Question: I'm building a specific database (picture below) and I want to display the results in the labels. The first label should show the number of all customers - it's simple, but the second label should show the number of all the child's clients, for example: if the customer Ben has one child, and Tom has one child - label shows 2 (number of child's clients).

Is possible to do this?
My code:
'''
let userID = Auth.auth().currentUser!.uid
ref.observeSingleEvent(of: .value, with: { snapshot in
if let allServices = snapshot.childSnapshot(forPath: "usersDatabase/(userID)/Customers").value {
if snapshot.childrenCount == 0 {
self.servicesLabel.text = "0"
} else {
self.servicesLabel.text = (allServices as AnyObject).count.description
}
}
'''
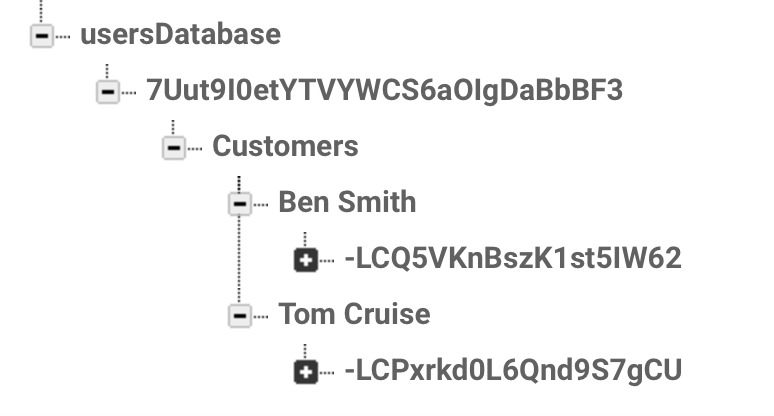
Answer: The key here is that since the usersDatabase node is read by .value, iterating over each child node and treating it as a snapshot will give you the counts.
'''
let usersDatabaseRef = Database.database().reference().child("usersDatabase")
usersDatabaseRef.observe(.value, with: { snapshot in
print("there are \(snapshot.childrenCount) users")
var totalCustomerCount = 0
for child in snapshot.children {
let childSnap = child as! DataSnapshot
let childrenRef = childSnap.childSnapshot(forPath: "Customers")
totalCustomerCount += Int(childrenRef.childrenCount)
print("user \(childSnap.key) has \(childrenRef.childrenCount) customers")
}
print("... and there are \(totalCustomerCount) total customers")
})
'''
asssuming there are three users in the usersDatabase node, will print the following
'''
there are 3 users
user uid_0 has 2 customers //this is the 7U node
user uid_1 has 1 customers
user uid_2 has 3 customers
... and there are 6 total customers
'''
Edit: added code to count and display total customers across all child nodes.